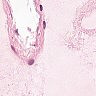
Metastatic tissue present: no